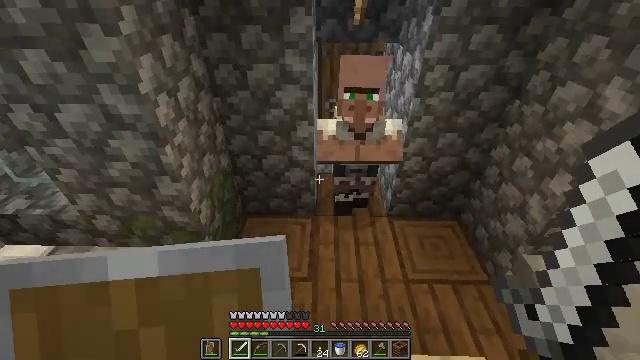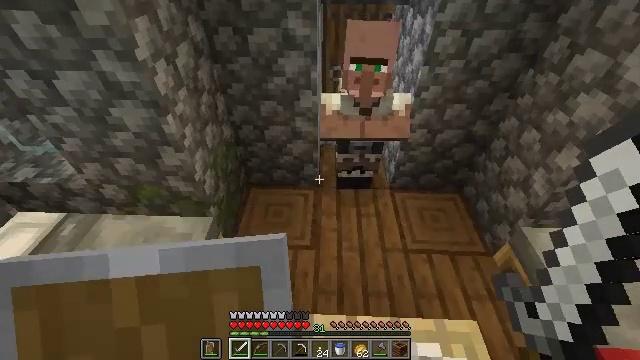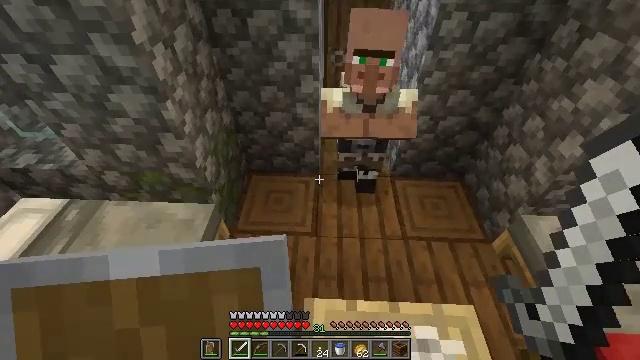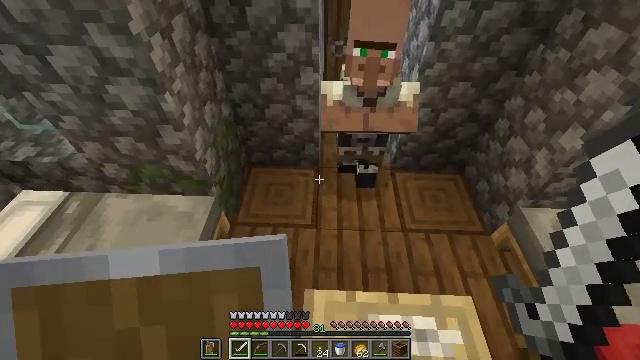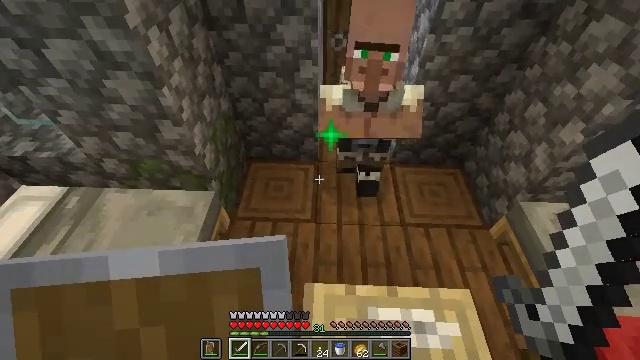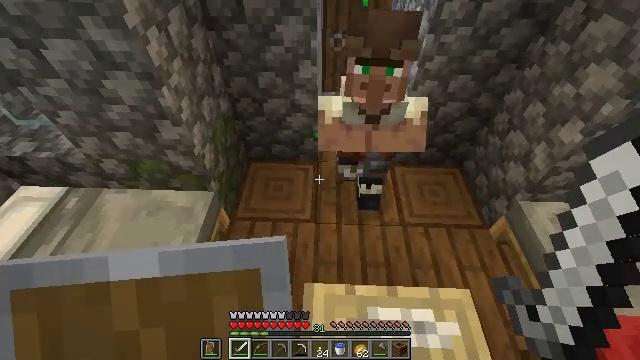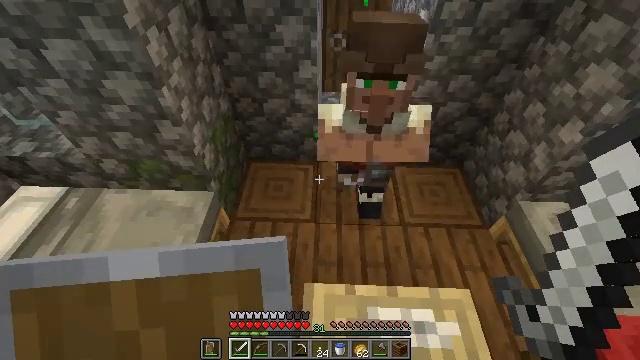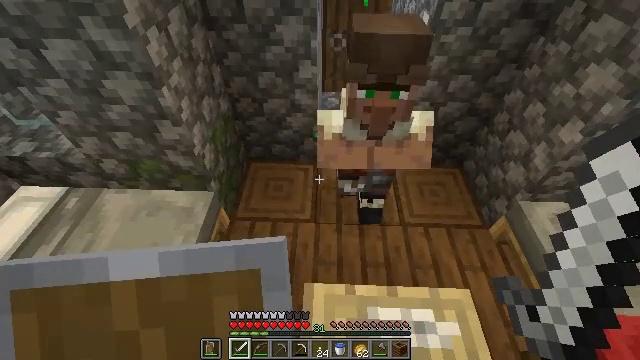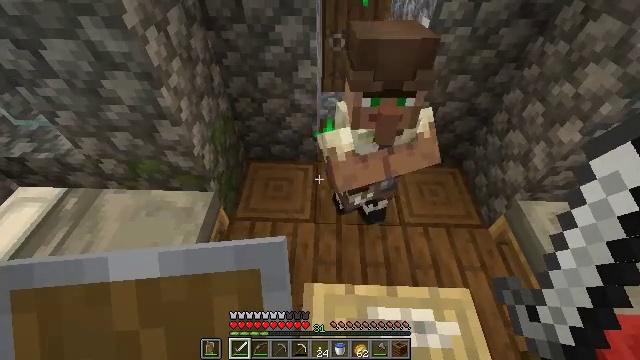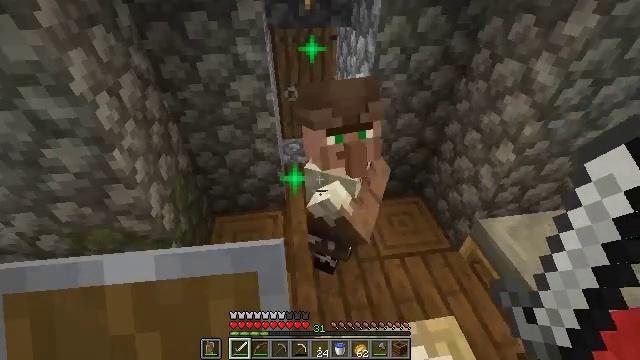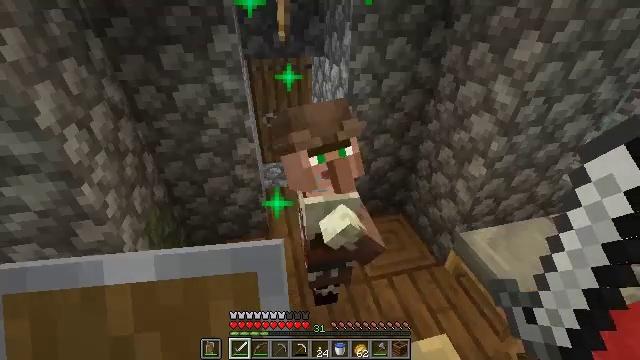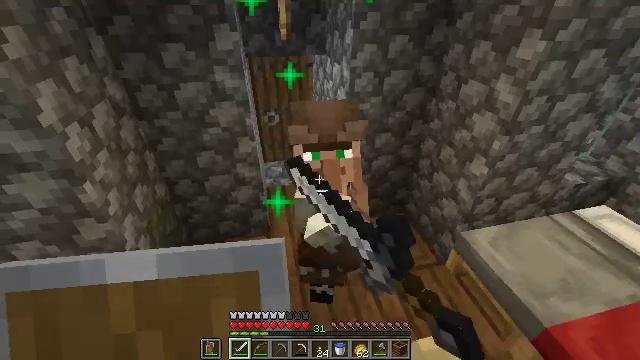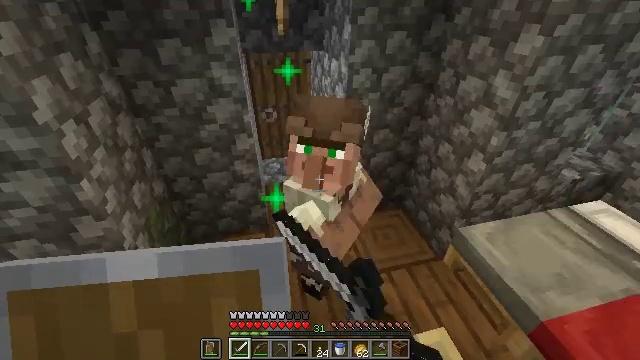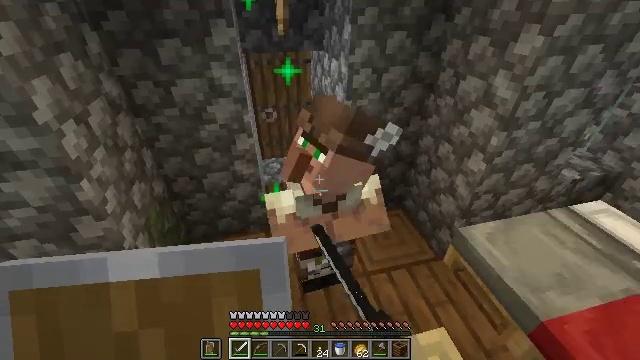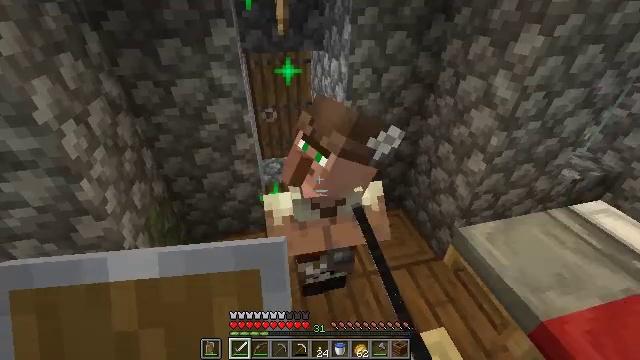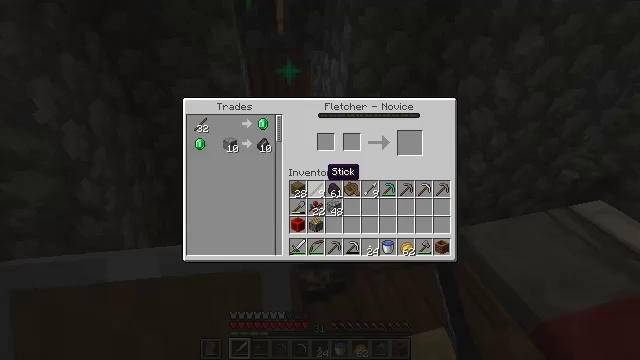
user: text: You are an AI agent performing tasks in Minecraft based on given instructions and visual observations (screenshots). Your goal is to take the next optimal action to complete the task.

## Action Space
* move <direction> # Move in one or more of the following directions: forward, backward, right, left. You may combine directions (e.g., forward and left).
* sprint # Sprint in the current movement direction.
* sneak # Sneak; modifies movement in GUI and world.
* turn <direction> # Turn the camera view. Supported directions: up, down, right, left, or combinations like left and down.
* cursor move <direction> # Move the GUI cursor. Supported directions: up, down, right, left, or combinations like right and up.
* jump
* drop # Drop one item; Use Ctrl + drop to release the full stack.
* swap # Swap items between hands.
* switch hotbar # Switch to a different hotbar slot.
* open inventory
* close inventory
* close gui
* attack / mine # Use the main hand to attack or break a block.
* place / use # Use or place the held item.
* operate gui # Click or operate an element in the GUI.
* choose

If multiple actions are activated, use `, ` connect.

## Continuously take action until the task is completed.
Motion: motion action
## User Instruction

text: Break and collect the fletching table.
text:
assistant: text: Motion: turn down
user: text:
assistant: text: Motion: turn down
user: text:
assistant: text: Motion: turn down
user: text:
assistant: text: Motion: turn down
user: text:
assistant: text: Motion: no_op
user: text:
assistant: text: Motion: no_op
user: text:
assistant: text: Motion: no_op
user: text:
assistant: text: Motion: no_op
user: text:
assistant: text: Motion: turn right and up
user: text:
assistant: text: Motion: turn right and up, use / place
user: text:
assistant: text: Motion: use / place
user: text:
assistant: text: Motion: no_op
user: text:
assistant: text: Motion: no_op
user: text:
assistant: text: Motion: no_op
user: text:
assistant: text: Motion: open gui
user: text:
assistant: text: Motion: no_op
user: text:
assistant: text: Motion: cursor move left and up
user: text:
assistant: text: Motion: cursor move left and up
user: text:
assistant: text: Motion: no_op
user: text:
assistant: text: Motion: no_op
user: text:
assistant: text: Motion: no_op
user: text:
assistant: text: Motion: cursor move left and up
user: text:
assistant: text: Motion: no_op
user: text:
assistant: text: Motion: no_op
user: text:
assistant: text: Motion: no_op
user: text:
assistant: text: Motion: no_op
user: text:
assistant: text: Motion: no_op
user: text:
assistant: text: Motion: no_op
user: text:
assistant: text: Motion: no_op
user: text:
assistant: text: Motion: cursor move left and down